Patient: sex M, age 85
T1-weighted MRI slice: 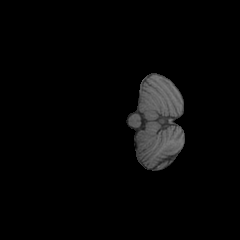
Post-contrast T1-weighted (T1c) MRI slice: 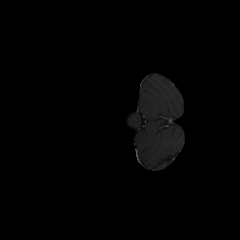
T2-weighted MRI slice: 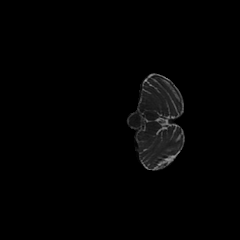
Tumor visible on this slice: no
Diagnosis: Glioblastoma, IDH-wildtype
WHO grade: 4